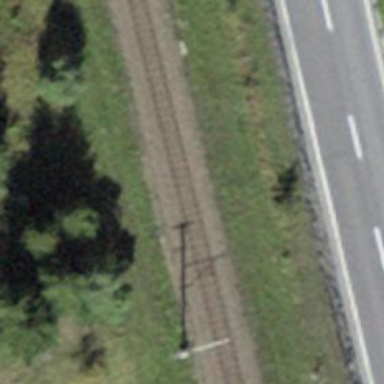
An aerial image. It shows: Narrow-gauge railway with single track. The railway is electrified with contact line.